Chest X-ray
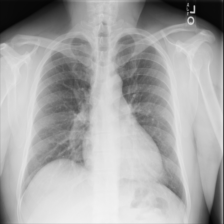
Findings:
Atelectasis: negative
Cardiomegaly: negative
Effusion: negative
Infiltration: negative
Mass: negative
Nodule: negative
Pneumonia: negative
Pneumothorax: negative
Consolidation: negative
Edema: negative
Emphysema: negative
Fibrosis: negative
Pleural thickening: negative
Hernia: negative